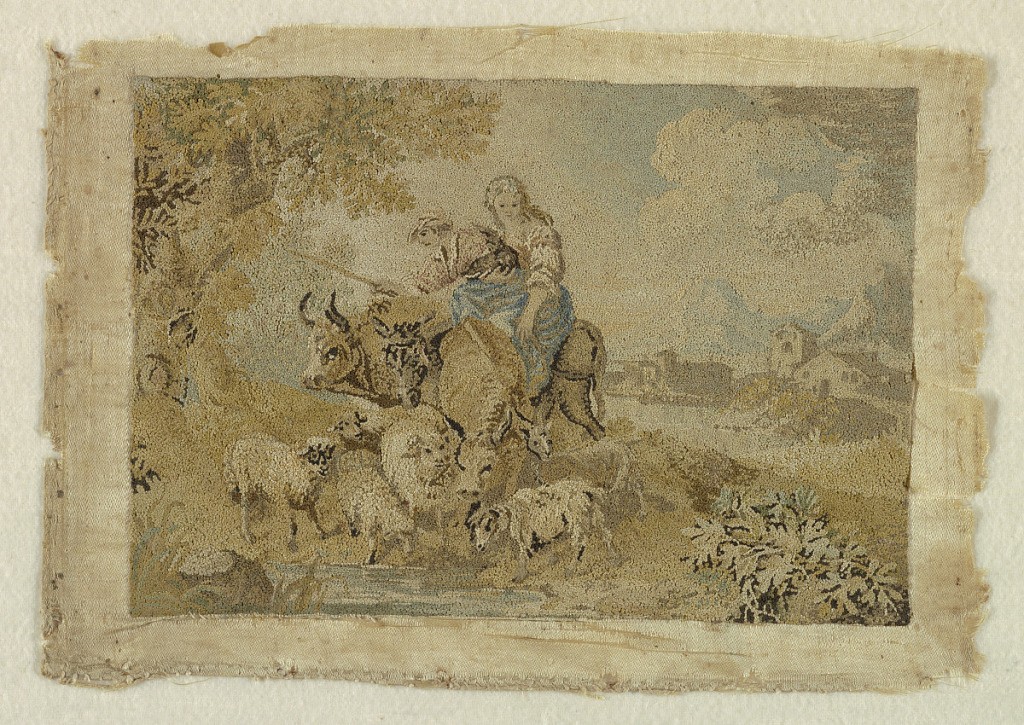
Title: Embroidered picture
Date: mid–late 18th century
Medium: silk Technique: knot stitches on 5-harness satin
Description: Picture of a girl on a donkey and a boy on a bull with a flock of sheep in a rural landscape done entirely in knot stitches.